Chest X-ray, AP view. Patient: 11 years old, sex F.
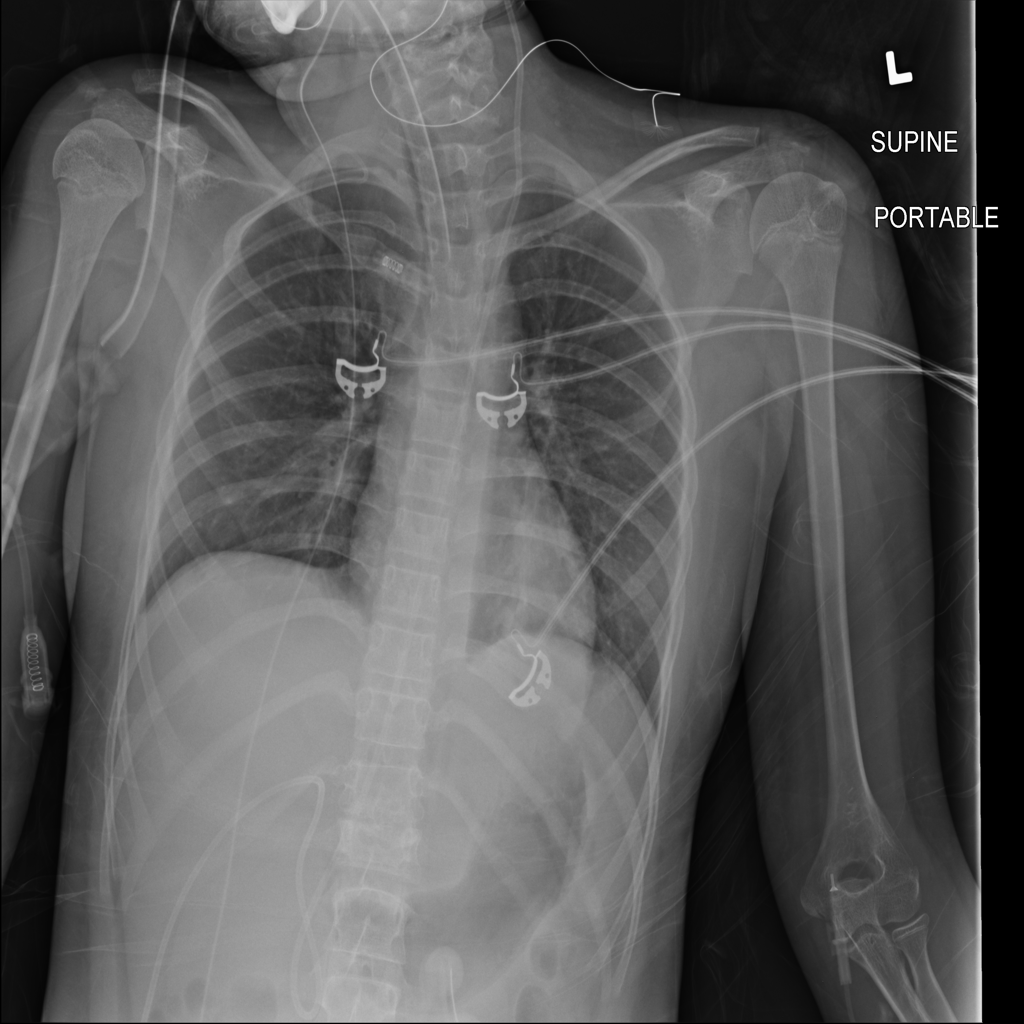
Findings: No Finding